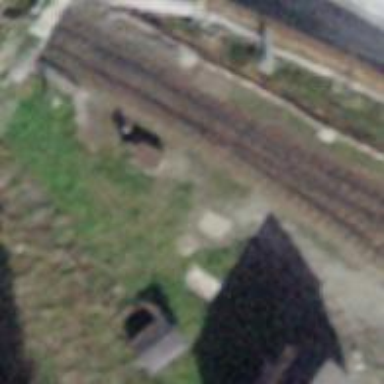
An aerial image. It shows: Railway switch.